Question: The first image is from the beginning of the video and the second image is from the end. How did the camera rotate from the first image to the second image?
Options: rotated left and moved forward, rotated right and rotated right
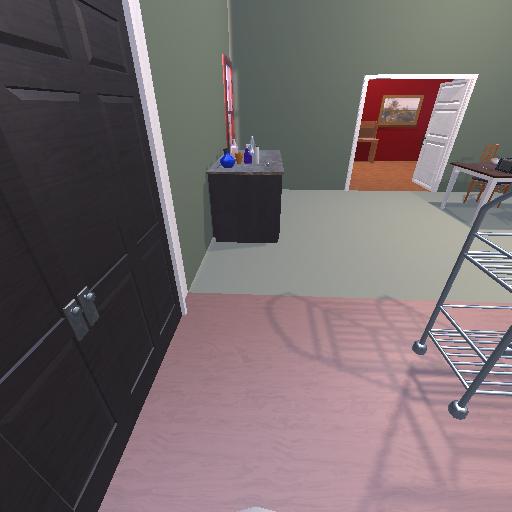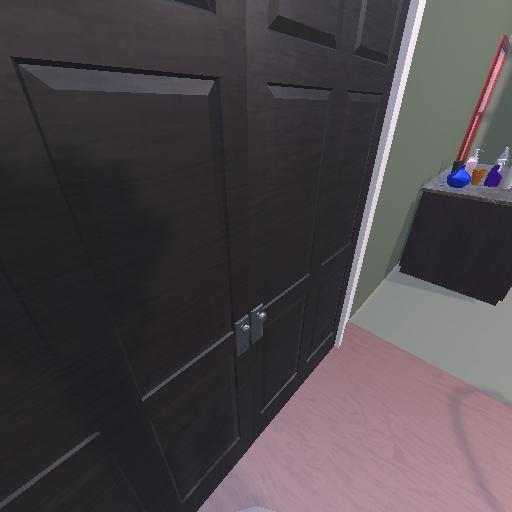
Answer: rotated left and moved forward